Field crop: maize
Growth stage: 2
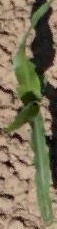
Species: maize